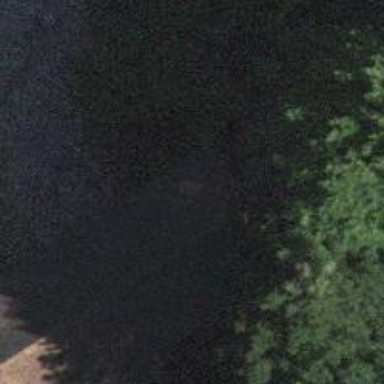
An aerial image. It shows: Covered bridge over unclassified road.